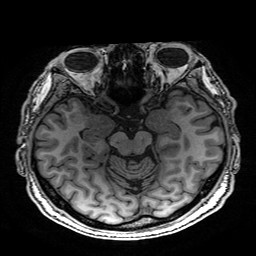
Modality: T1w
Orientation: coronal
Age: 60
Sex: male
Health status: healthy
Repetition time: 2.53 s
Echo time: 0.0034 s